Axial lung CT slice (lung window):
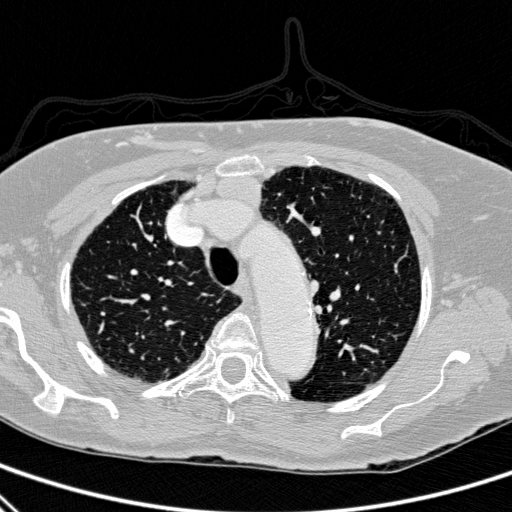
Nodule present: no